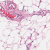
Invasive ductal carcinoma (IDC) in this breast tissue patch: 0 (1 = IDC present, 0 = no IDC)